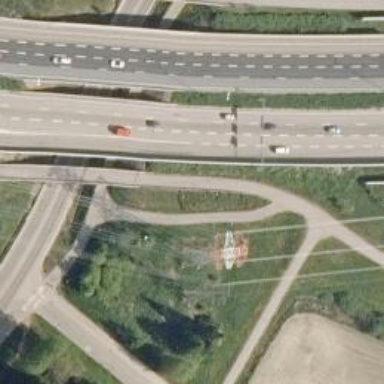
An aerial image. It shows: Bridge with asphalt surface. It is part of motorway link.